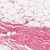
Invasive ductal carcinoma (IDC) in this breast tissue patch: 0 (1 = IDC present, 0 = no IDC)